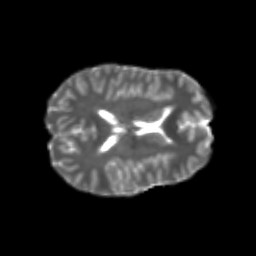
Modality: T2w
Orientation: axial
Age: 20
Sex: female
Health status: healthy
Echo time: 0.074 s